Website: walmart
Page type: address-validator
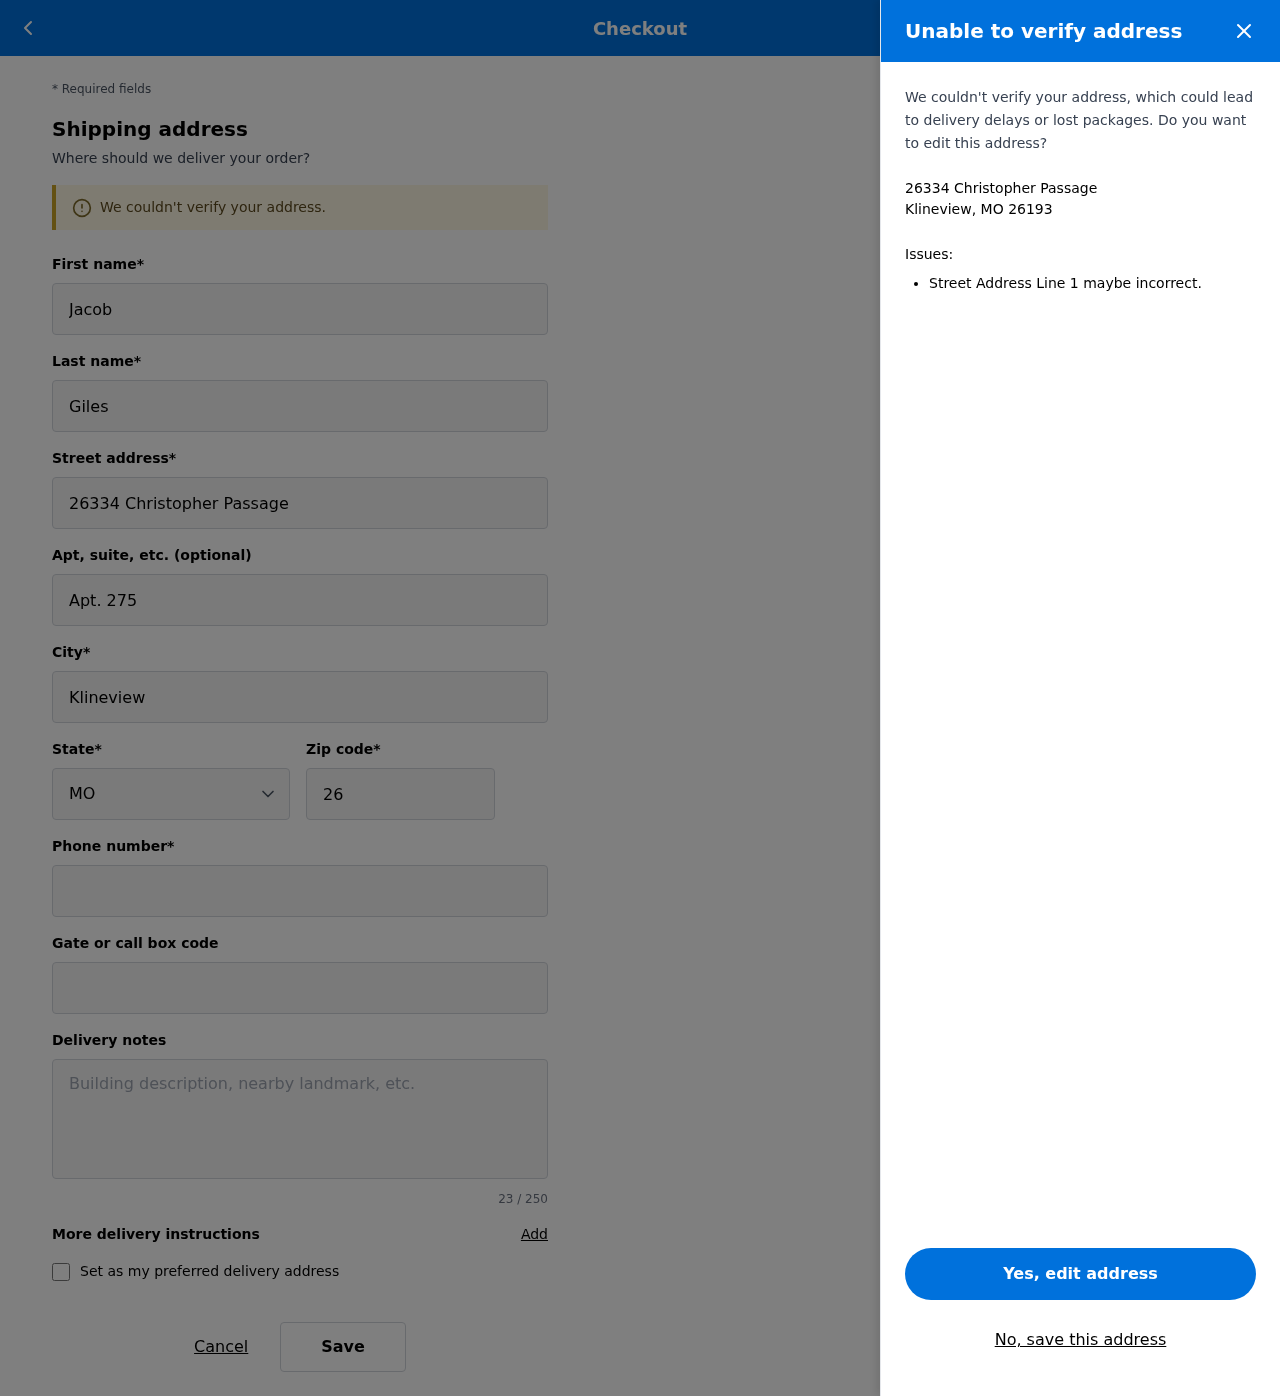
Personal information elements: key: PII_CITY_STATE_ZIP
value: Klineview, MO 26193
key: PII_DELIVERY_INSTRUCTIONS
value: Do not leave if raining
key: PII_STATE_ABBR
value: MO
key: PII_STREET
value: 26334 Christopher Passage
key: PII_FIRSTNAME
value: Jacob
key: PII_LASTNAME
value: Giles
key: PII_STREET2
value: Apt. 275
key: PII_CITY
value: Klineview
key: PII_POSTCODE
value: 26193
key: PII_PHONE
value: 2039461092
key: PII_SECURITY_CODE
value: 70158